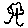
Label: tree